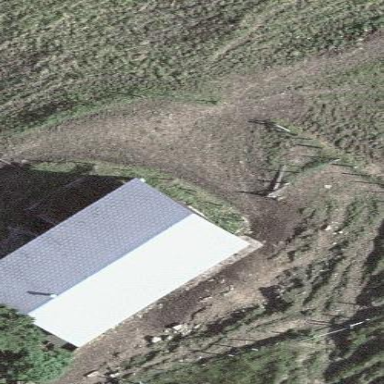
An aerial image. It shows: Hut.